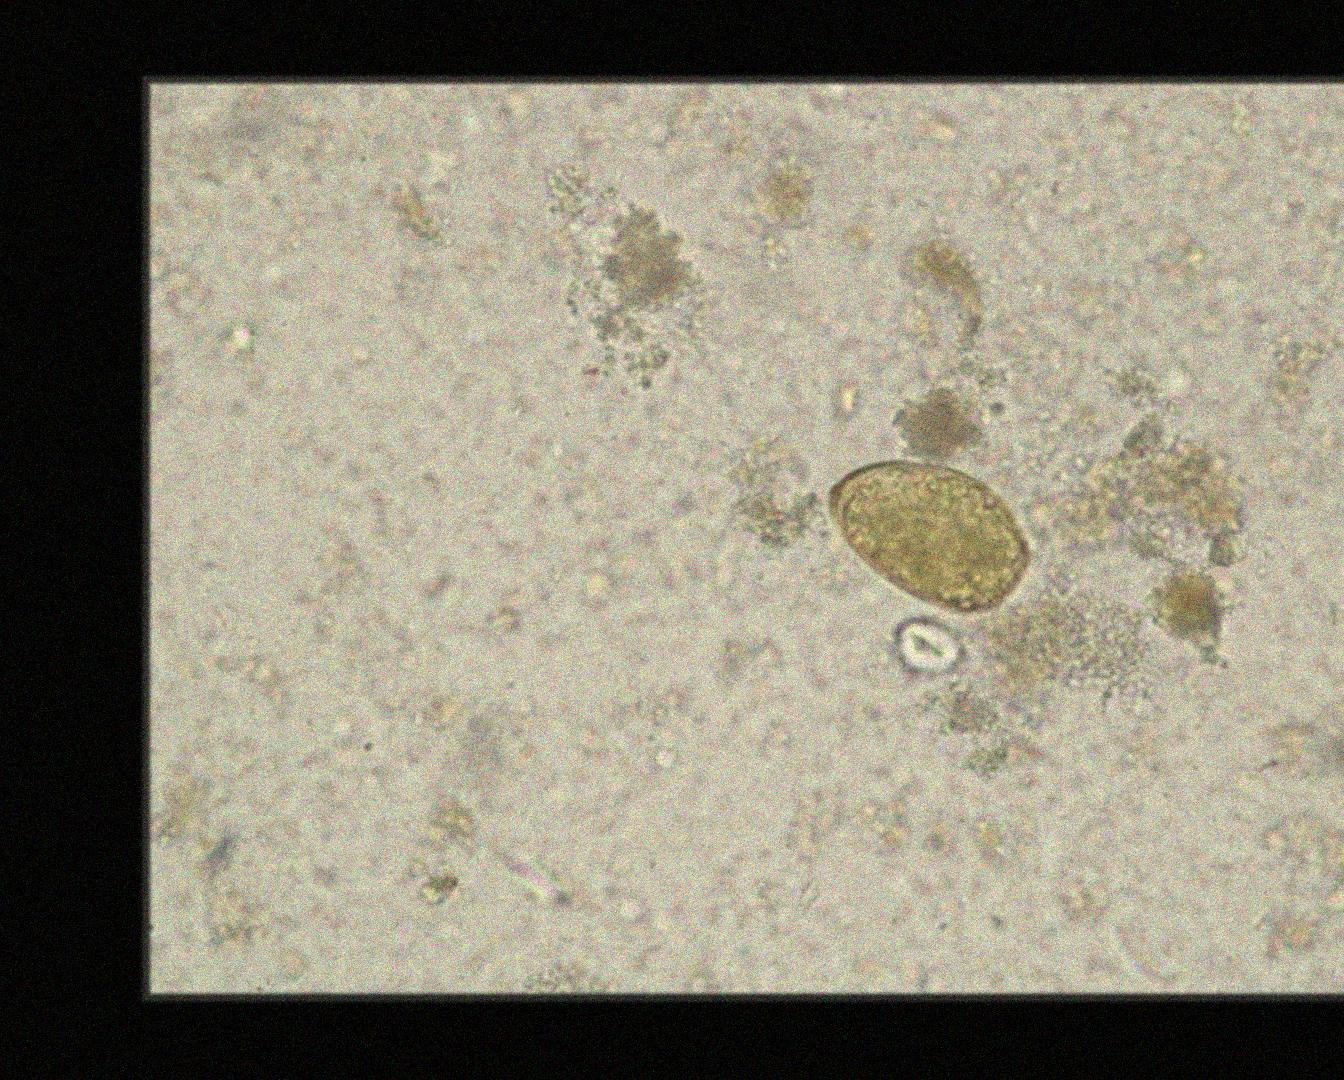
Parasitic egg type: Paragonimus spp